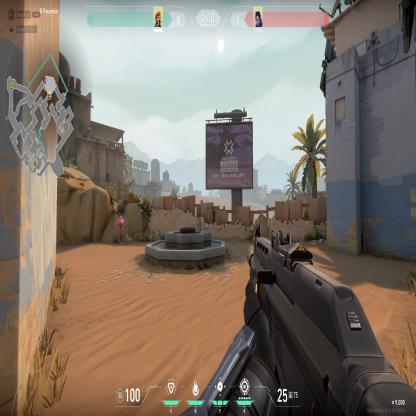
Label: enemy